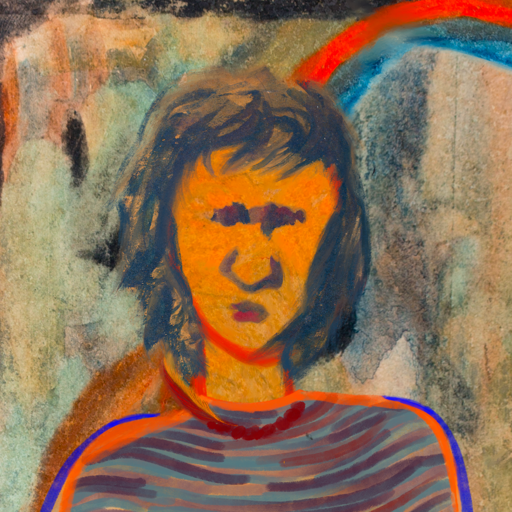
Background: Childish, Head And Neck Front: Sisters, Face Front: In_The_Sun, Bust: Experience, Hair Front: InTheSun, Head Accessory: Blank, Second Necklace: Blank, Necklace: Pipe, Baby: Blank